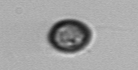
Label: Dinophyceae